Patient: sex F, age 62
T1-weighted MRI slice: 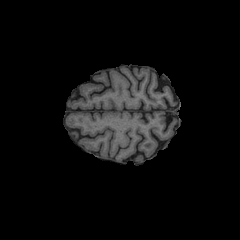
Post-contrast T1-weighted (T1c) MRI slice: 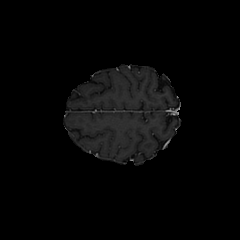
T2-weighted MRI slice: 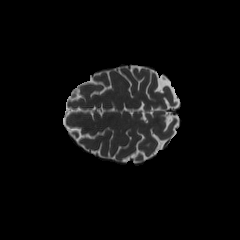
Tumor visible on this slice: no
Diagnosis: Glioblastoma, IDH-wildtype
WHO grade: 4